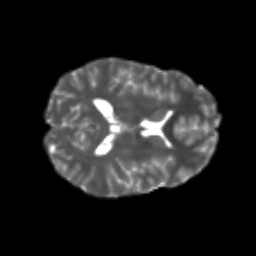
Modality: T2w
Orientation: axial
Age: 21
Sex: female
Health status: healthy
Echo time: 0.074 s